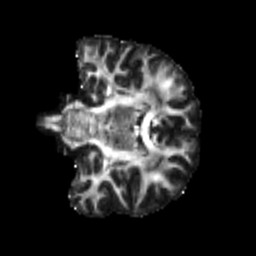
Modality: FA
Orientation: coronal
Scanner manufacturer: siemens
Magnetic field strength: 3 T
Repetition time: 4 s
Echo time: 0.0594 s